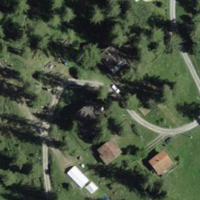
EUNIS habitat code: 23
Species observed at this site:
Argentina anserina